Interaction volume radius: 10 \u00c5
Interaction volume height: 10 \u00c5
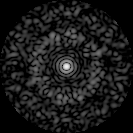
Disorder parameter: 0.8176